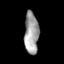
Tissue: skin
Cell type: Fibroblasts
Senescence score: 0.7817
Nuclear area (px): 588
Mean DAPI intensity: 159.308